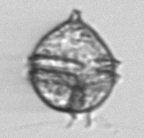
Label: Protoperidinium